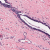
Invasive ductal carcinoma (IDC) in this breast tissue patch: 0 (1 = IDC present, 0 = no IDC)